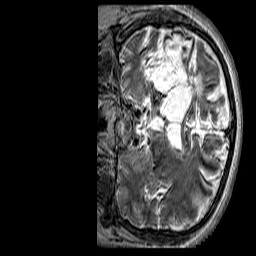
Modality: T2w
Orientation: coronal
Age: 57
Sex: male
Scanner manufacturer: siemens
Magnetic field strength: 3 T
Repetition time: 3.2 s
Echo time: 0.212 s